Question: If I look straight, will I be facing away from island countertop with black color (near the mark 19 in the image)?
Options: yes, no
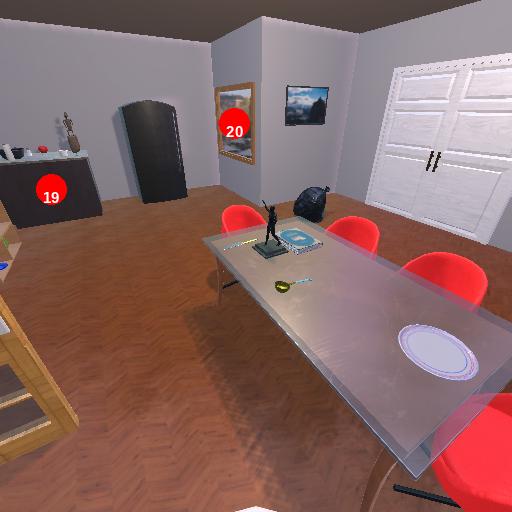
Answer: yes